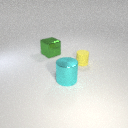
large green metal cube to the left of large cyan metal cylinder